Question: Count the number of objects in the diagram.
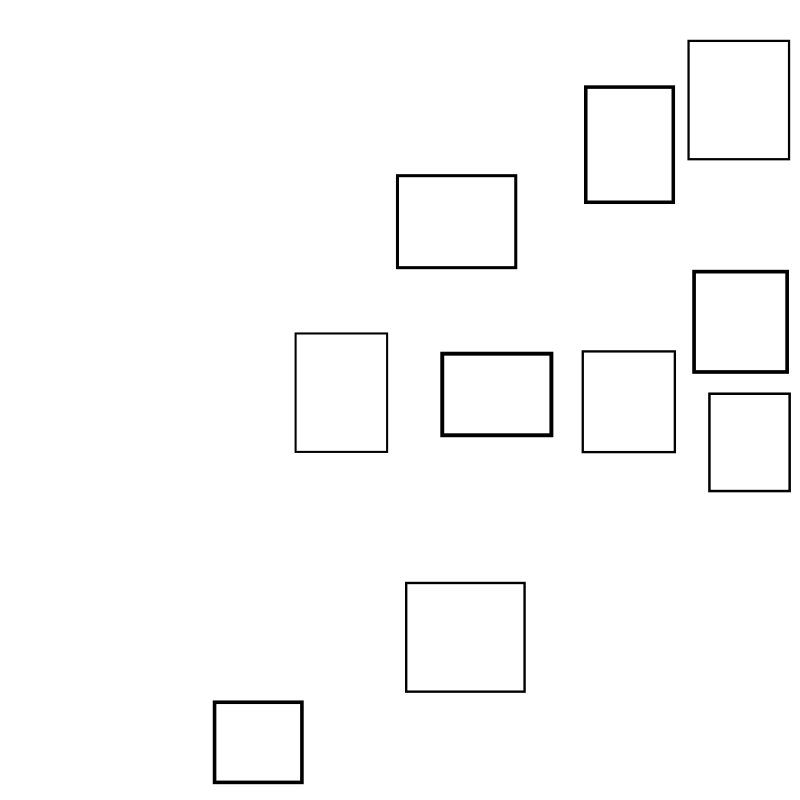
Answer: 10